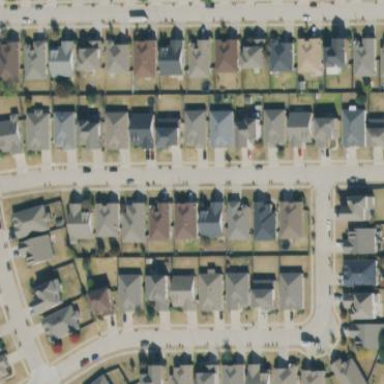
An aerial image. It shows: Sidewalk.